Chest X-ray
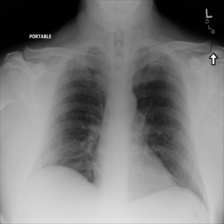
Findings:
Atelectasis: negative
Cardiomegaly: negative
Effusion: negative
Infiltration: negative
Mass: negative
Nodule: negative
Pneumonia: negative
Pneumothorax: negative
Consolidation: negative
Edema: negative
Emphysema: negative
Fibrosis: negative
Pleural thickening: negative
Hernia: negative